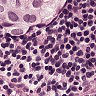
Metastatic tissue present: yes